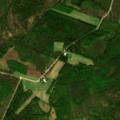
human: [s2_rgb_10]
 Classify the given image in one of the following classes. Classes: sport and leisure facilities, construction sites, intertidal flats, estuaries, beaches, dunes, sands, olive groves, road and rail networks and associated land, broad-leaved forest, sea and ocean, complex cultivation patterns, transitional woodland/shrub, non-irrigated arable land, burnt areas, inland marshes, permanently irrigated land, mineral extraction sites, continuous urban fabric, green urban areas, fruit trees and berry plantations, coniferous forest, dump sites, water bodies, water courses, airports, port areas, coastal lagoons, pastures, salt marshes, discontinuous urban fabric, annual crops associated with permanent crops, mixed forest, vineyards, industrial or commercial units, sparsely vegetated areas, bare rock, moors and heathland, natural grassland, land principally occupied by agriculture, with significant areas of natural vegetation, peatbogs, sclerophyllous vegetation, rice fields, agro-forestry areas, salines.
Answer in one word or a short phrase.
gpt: mixed forest